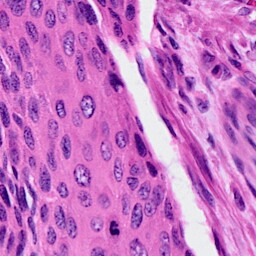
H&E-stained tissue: Cervix